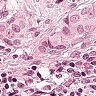
Metastatic tissue present: yes